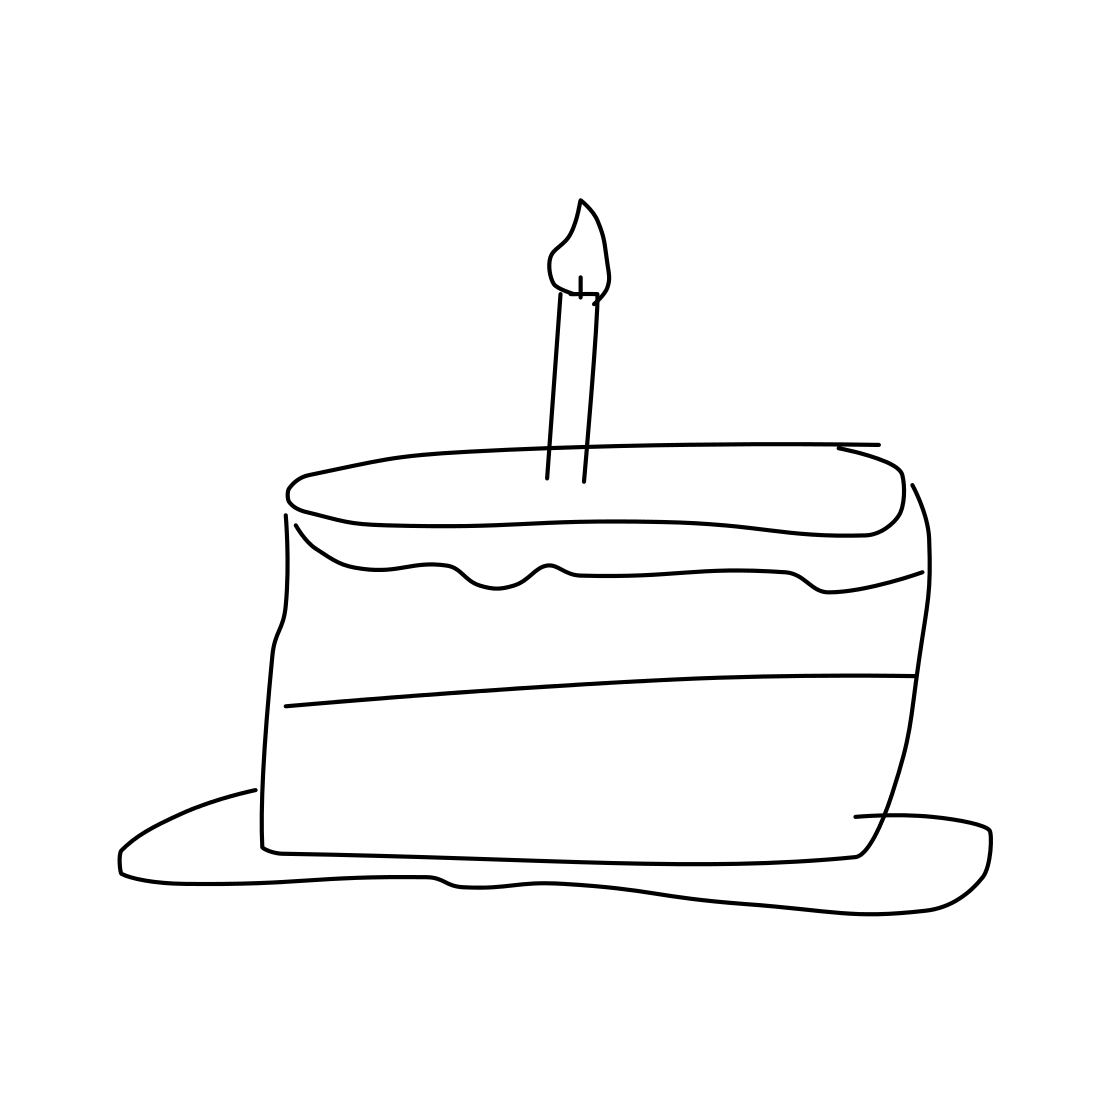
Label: cake